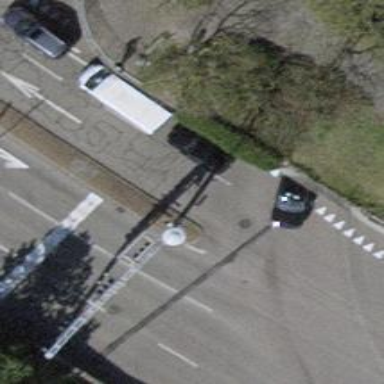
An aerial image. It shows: Traffic surveillance system in place.